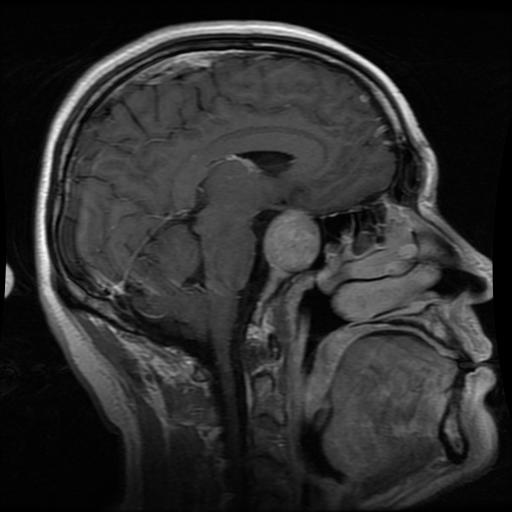
Label: pituitary